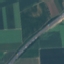
Label: Highway